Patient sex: M
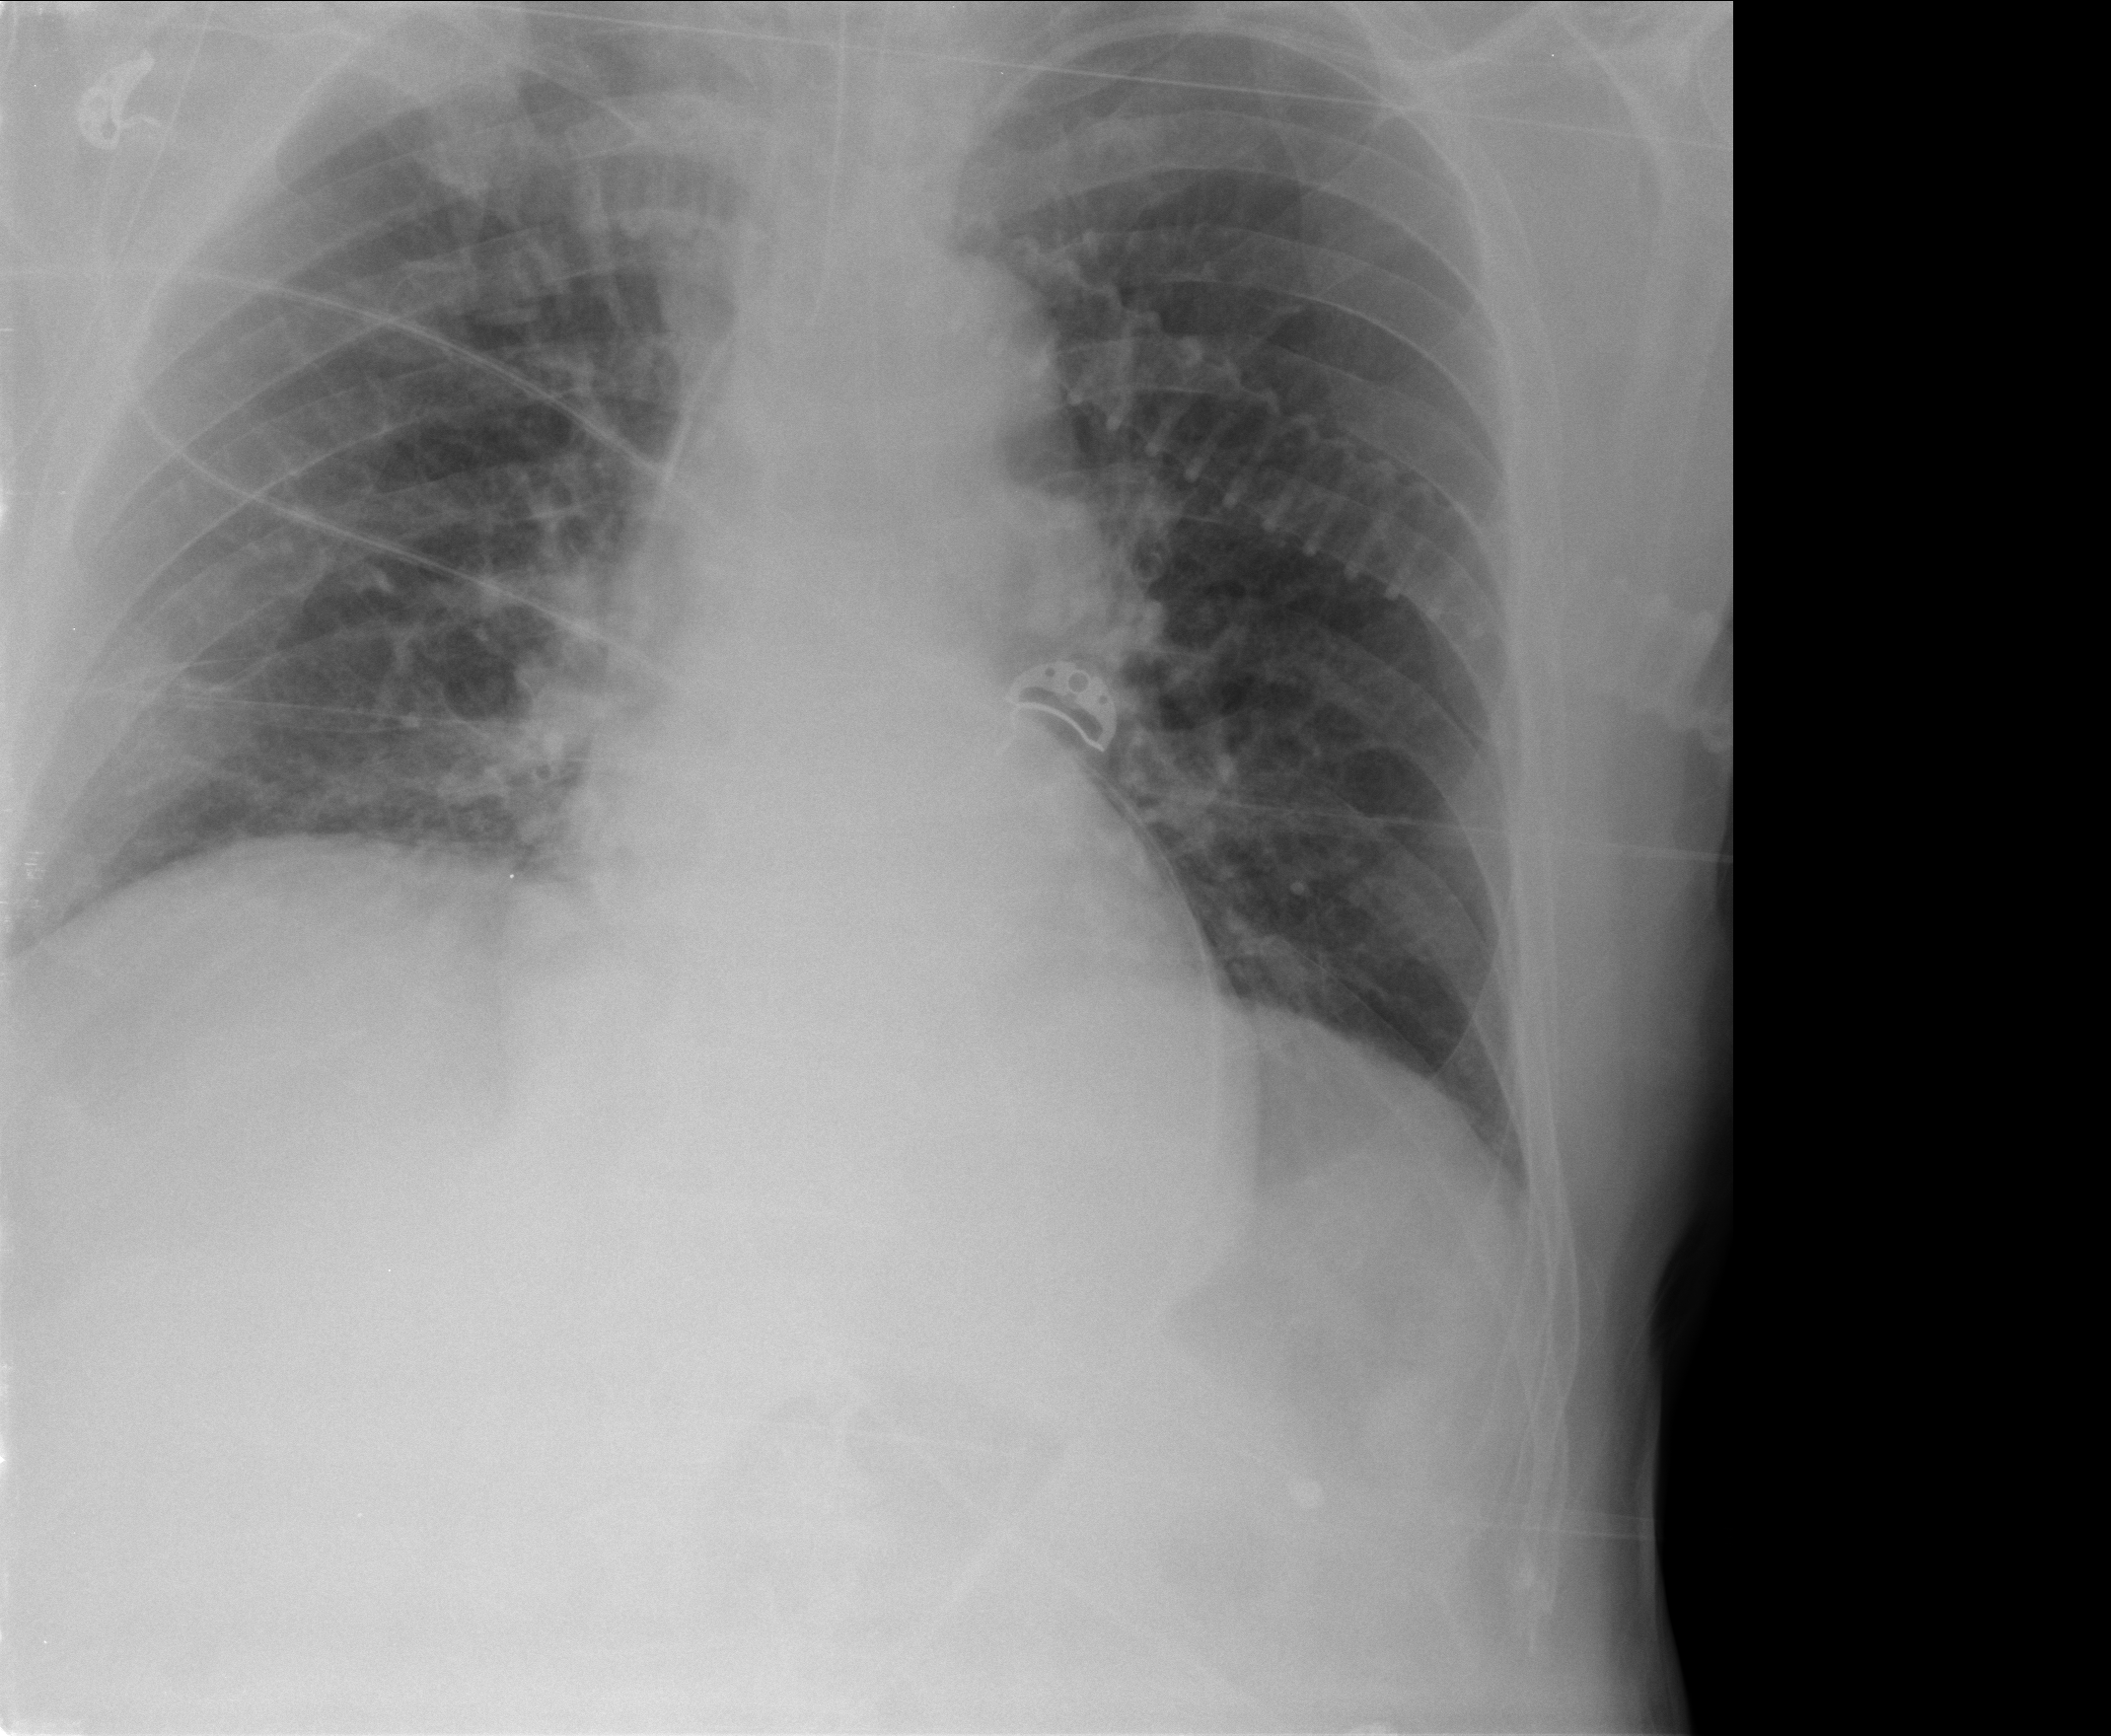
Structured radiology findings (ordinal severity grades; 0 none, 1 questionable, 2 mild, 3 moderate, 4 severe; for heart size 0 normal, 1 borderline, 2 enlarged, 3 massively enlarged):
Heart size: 0
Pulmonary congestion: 2
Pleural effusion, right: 0
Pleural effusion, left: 0
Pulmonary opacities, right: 1
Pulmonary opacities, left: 0
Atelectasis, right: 2
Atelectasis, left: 0